Frequency: 70000
Velocity: 0,217
Power: 25,1
Pulse duration: 0,0000001
Pass count: 1
Magnification: 10
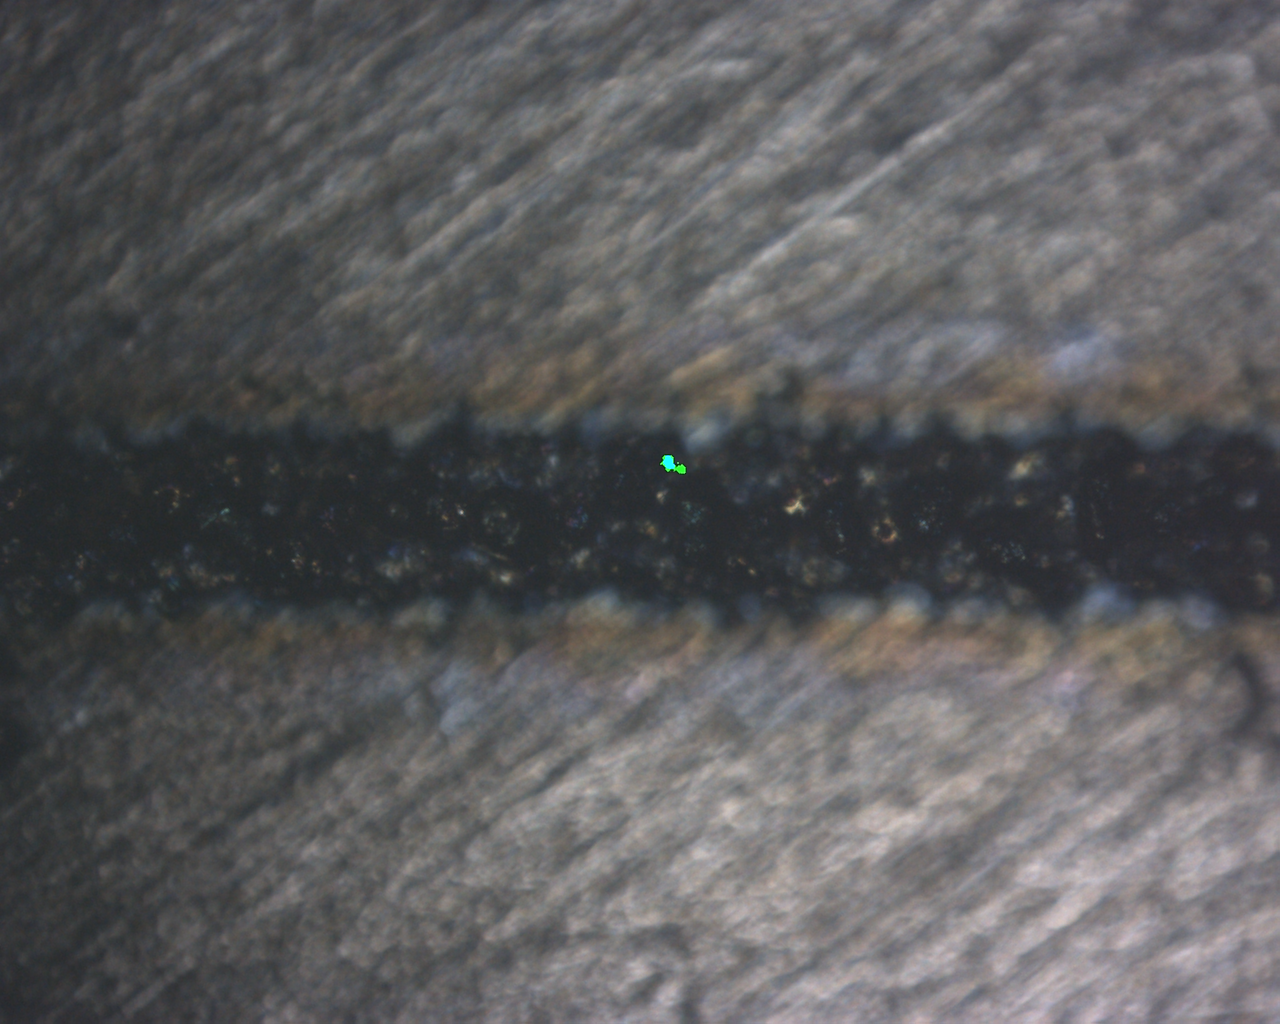
Measured width: 135.216
Other width: 68.688